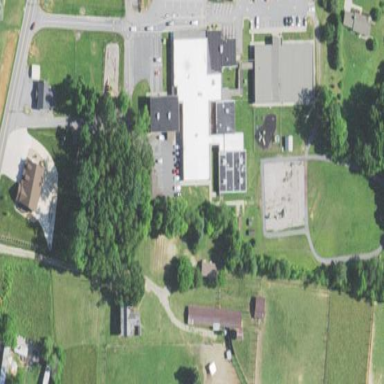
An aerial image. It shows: School building.